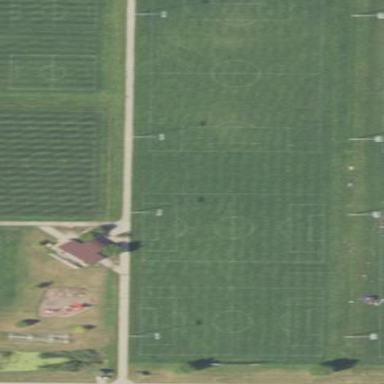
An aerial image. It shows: Soccer pitch for outdoor sports and leisure activities.